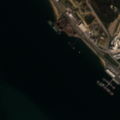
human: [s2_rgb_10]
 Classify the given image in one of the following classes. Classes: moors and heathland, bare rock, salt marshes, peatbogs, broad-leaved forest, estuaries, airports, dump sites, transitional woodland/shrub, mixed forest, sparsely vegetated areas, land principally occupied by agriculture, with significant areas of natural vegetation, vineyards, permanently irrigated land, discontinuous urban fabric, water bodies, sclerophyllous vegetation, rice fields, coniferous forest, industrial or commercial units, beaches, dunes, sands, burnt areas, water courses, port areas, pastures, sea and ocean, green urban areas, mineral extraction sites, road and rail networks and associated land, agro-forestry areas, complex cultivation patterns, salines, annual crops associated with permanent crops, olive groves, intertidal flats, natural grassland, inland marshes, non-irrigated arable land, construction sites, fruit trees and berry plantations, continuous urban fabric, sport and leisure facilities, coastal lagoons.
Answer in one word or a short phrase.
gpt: industrial or commercial units, transitional woodland/shrub, estuaries